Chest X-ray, PA view. Patient: 66 years old, sex M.
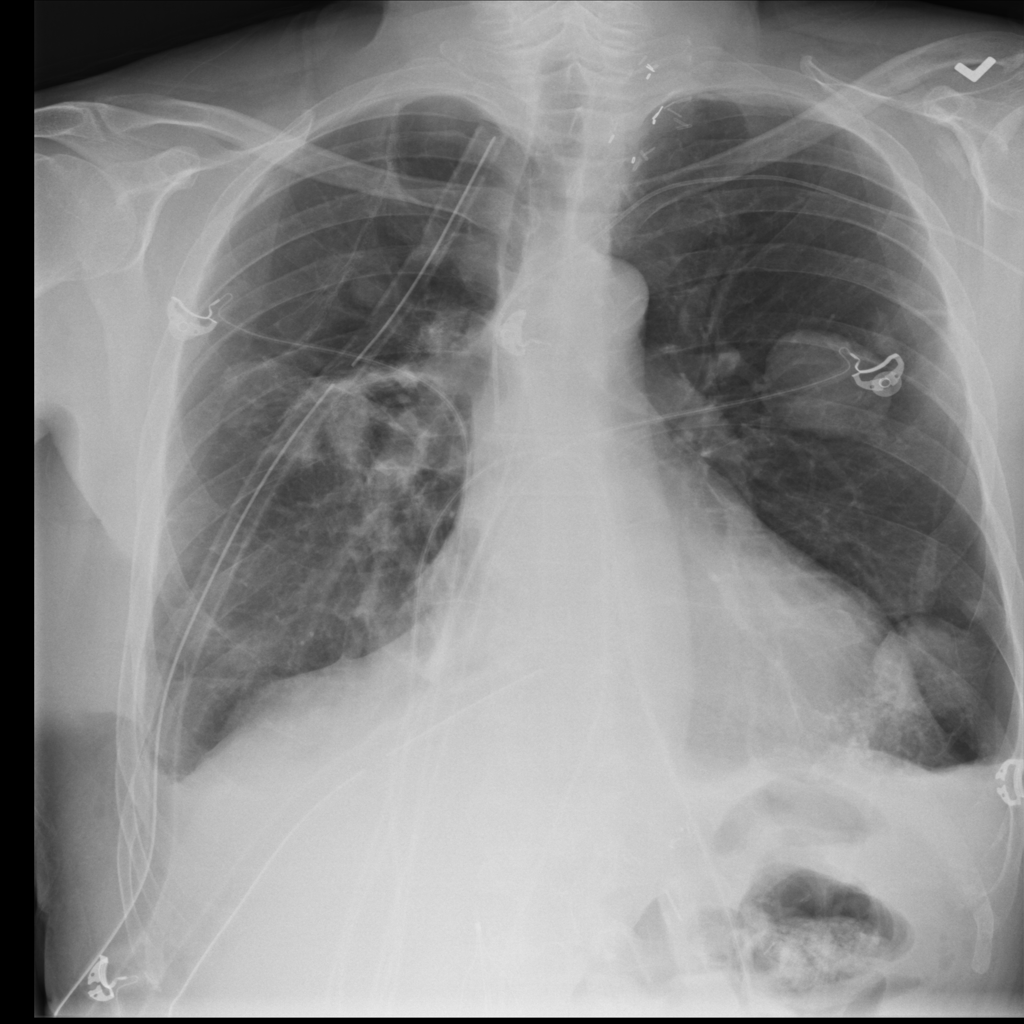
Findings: No Finding